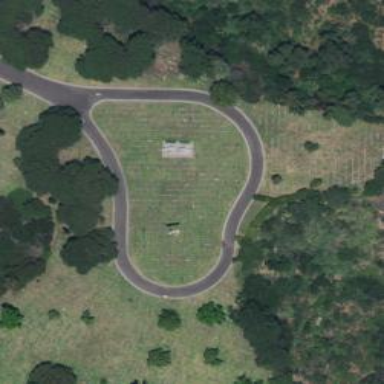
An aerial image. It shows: Statue serving as memorial.